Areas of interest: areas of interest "Factory"
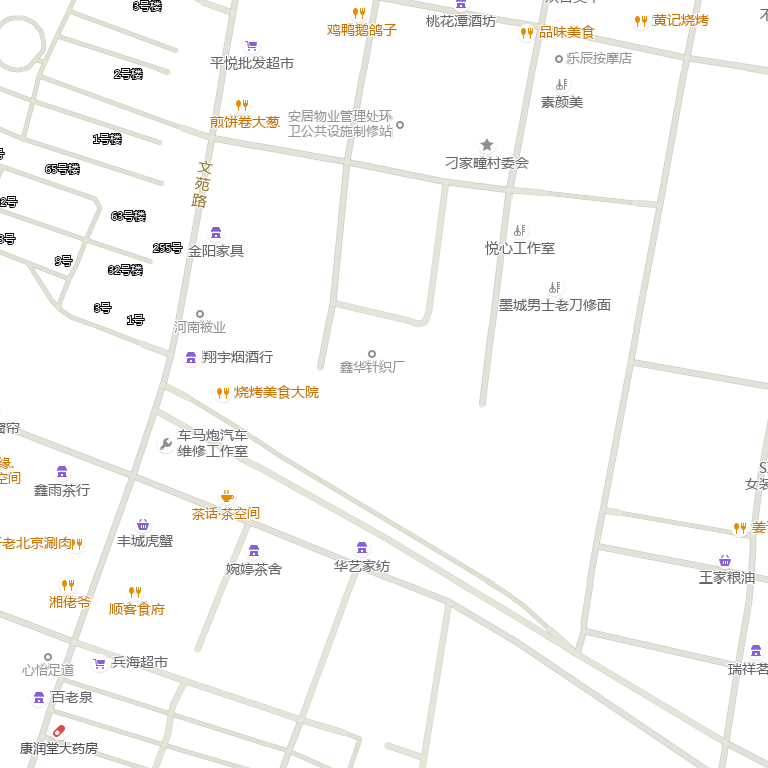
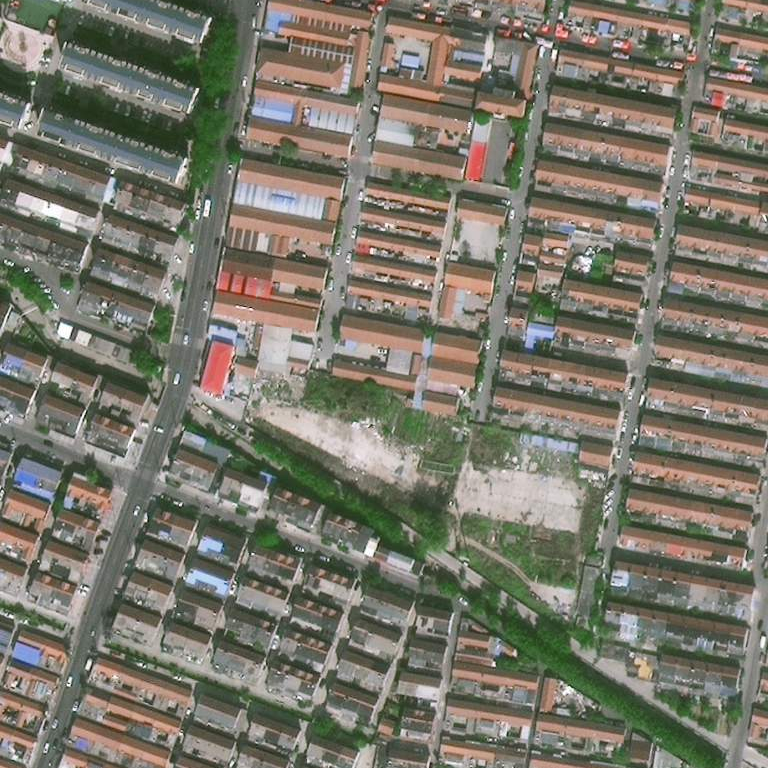